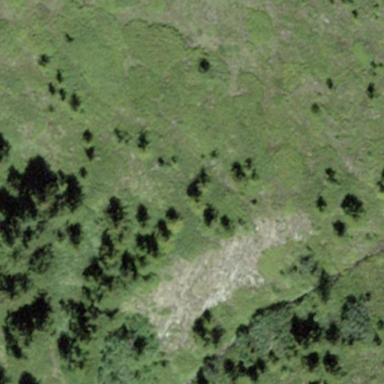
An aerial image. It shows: Forest area.